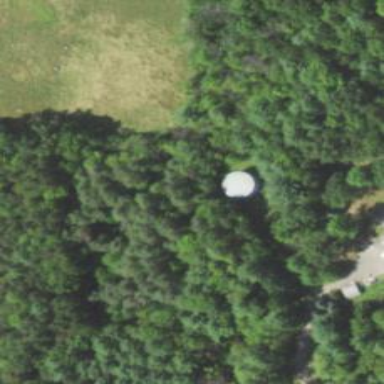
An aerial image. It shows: Water tower that is man-made.